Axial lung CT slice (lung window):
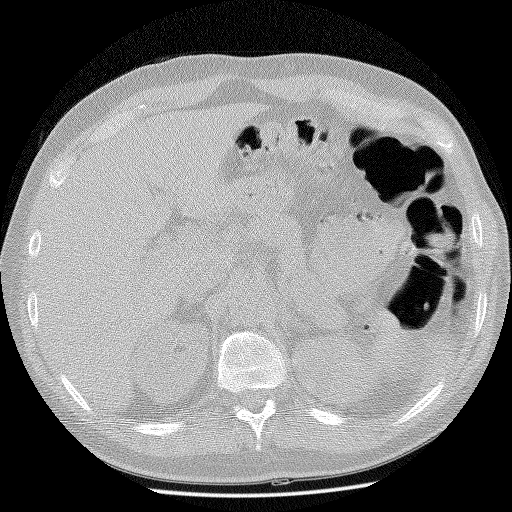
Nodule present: no